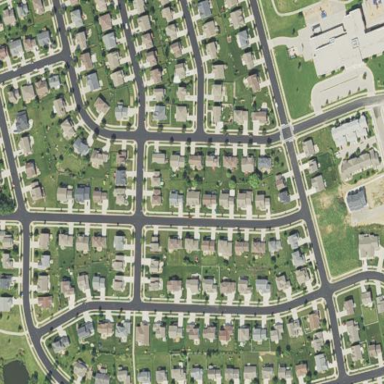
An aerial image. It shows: Residential area within neighborhood.